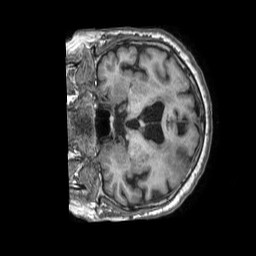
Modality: T1w
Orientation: coronal
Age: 75
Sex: female
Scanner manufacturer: philips
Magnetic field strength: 1.5 T
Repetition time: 0.007168 s
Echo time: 0.003244 s